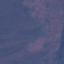
Label: HerbaceousVegetation